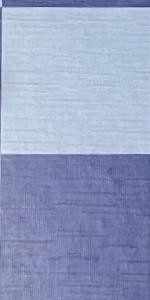
Label: Empty